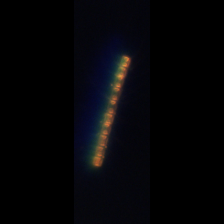
Taxon: Skeletonema
Group: Diatoms